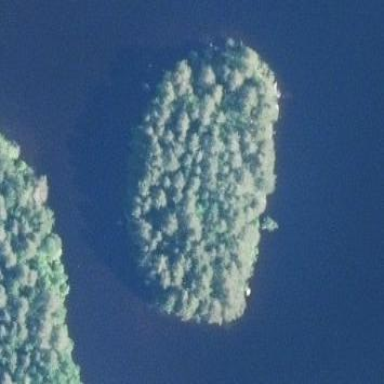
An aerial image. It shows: Islet surrounded by woodland.